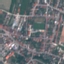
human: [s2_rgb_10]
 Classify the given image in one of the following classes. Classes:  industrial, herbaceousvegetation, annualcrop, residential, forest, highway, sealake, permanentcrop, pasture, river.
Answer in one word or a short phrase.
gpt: Residential